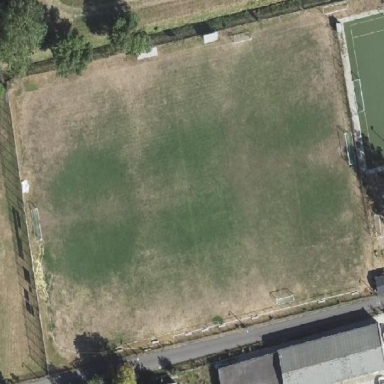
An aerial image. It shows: Grass pitch designated for soccer.